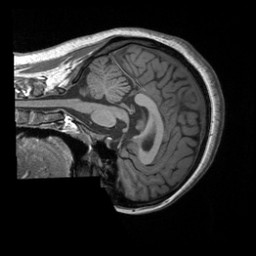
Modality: T1w
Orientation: sagittal
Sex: female
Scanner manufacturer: siemens
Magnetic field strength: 3 T
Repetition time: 1.9 s
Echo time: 0.00252 s